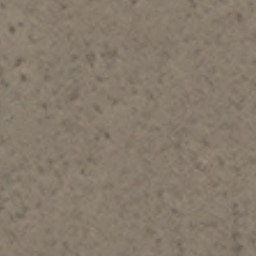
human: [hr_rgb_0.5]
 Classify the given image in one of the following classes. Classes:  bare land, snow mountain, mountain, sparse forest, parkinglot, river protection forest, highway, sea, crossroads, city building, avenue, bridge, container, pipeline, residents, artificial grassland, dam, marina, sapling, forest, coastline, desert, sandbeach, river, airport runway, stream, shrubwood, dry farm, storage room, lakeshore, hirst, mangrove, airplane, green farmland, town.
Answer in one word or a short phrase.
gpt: bare land